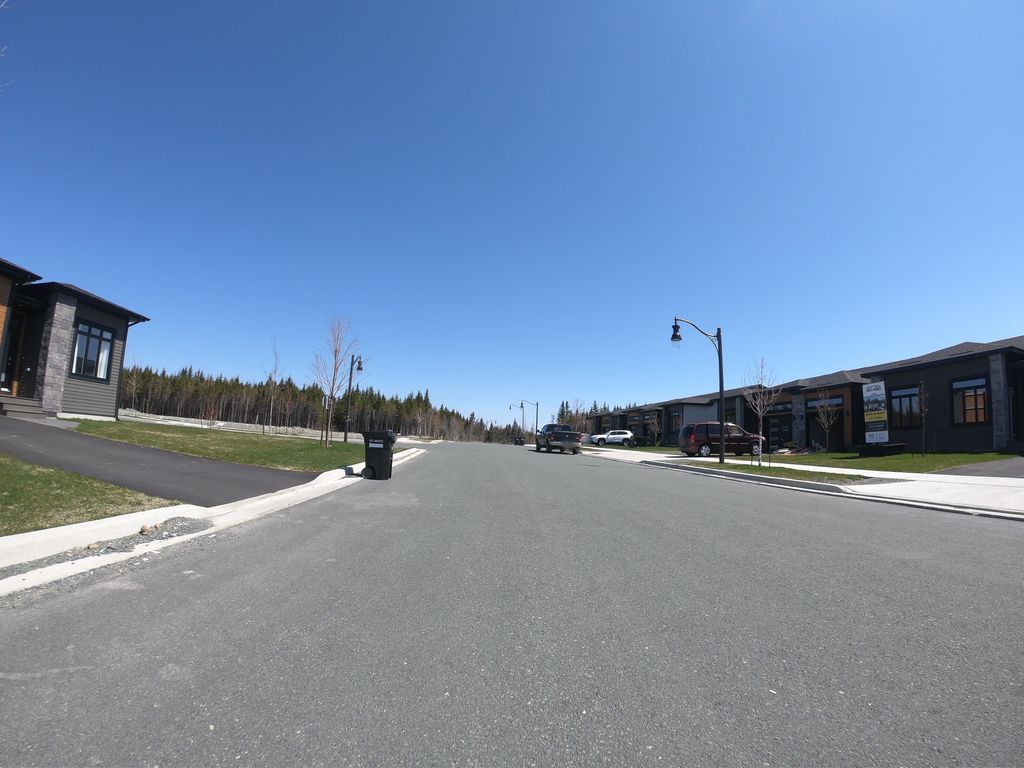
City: st_johns